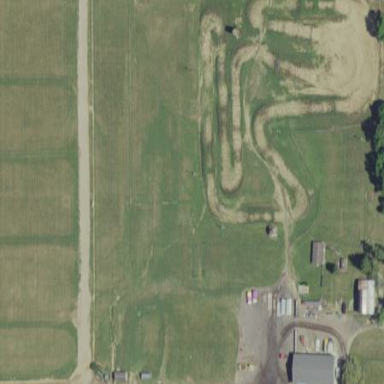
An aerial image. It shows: Dirt raceway designated for motocross sport.